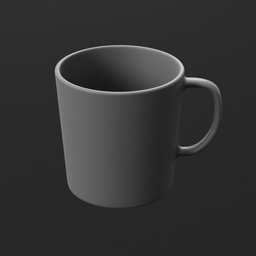
Label: tools